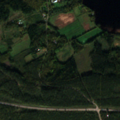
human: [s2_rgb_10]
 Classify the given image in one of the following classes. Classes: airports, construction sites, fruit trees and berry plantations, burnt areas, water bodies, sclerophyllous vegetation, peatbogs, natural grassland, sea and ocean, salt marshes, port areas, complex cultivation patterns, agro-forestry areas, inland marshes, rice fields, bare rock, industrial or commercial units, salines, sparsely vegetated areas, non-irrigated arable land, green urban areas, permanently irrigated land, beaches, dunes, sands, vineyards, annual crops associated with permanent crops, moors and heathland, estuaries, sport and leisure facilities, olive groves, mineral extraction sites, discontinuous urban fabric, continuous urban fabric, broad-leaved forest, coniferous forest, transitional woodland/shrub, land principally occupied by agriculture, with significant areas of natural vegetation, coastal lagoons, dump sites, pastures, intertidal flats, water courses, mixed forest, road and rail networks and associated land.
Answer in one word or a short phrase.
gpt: industrial or commercial units, coniferous forest, transitional woodland/shrub, water bodies